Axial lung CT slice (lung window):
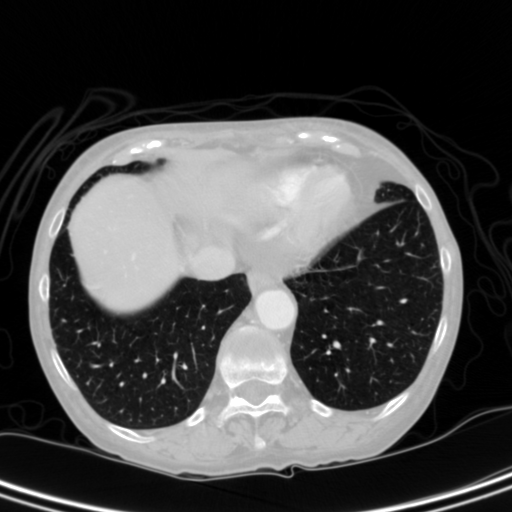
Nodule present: no